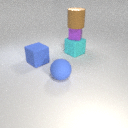
large cyan rubber cube below large brown rubber cylinder